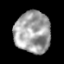
Tissue: lung
Cell type: Epithelial cells
Senescence score: 0.2101
Nuclear area (px): 1463
Mean DAPI intensity: 161.936